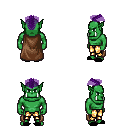
a pixel art fantasy rpg character, male body template, orc, green skin, brown cape, gold greaves, purple short mohawk hairstyle, black slippers, four views (front, back, left, right), 2x2 character sprite sheet, small pixel art, hard edges, no anti-aliasing